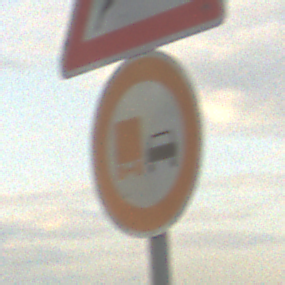
Verkehrszeichen: UeberholverbotKraftfahrzeuge
Zusatzzeichen oben: WildwechselLinks
Umgebung: Outdoor, RoadRail
Tageszeit: SunriseSunset
Wetter: PartlyCloudy
Licht: Natural
Jahreszeit: NotSpecified
Kontrast: LowContrast